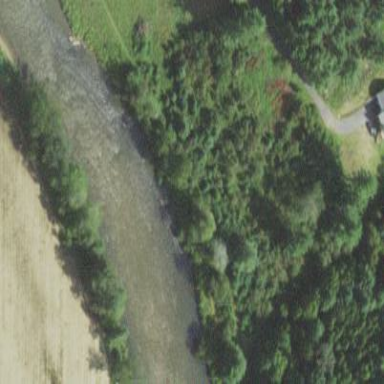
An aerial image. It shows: Rapid whitewater waterway with rapids.